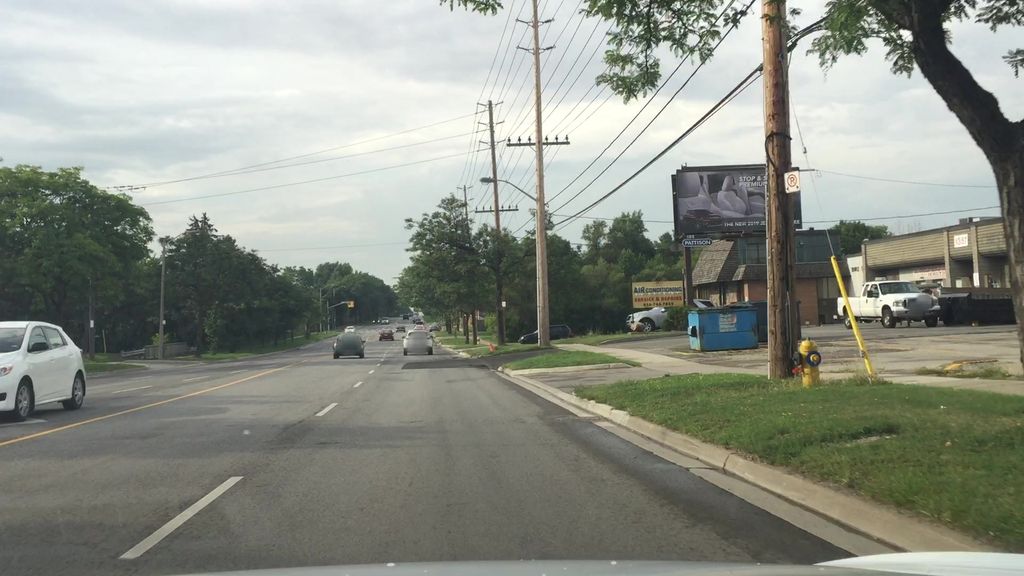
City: toronto